Question: Hello folks of Stack Overflow,
Currently having an issue in which the (venv) identifier that traditionally appears in the terminal when activating a virtual environment in a Python is appearing in my integrated terminal in a from .
For some reason, the (venv) identifier appear in a from when running with <URL>.
Refer to the images below. Notice how displays '(whatever)' in the of the bash shell when the python virtual environment is active...
<URL>

---
I suspect that the issue has to be somewhere in my VS Code's setting, but I don't know what setting could make this possible. I have outputted my 'User > Settings.json' for VS Code but nothing that I set should have this effect.
'''
{
"editor.inlineSuggest.enabled": true,
"editor.fontFamily": "'CaskaydiaCove Nerd Font', Consolas, 'Courier New', monospace",
"editor.fontSize": 12,
"editor.tabSize": 2,
"explorer.confirmDelete": false,
"[python]": {
"editor.formatOnType": true
},
"C_Cpp.clang_format_fallbackStyle": "Chromium",
"workbench.iconTheme": "vscode-icons",
"workbench.colorTheme": "GitHub Dark Default",
"terminal.integrated.fontSize": 12,
"editor.accessibilitySupport": "off"
}
'''
---
To clarify, the python virtual environment to "work" as intended expect for this small issue.
Any insight guidance would be appreciated. Thank you and happy holidays!
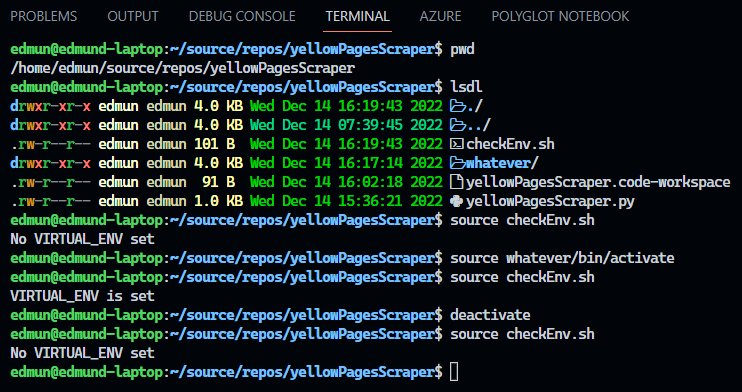
Answer: While I am not sure how this problem was solved, it's seems restarting my machine finally gave me the desired outcome.